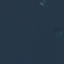
Label: SeaLake